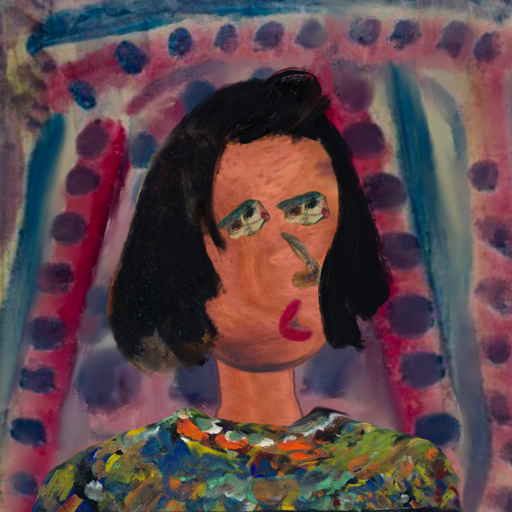
Background: HillGirl, Head And Neck Side: Mother_And_Son_Mother, Face Side: Pipe, Bust: An_Impression, Hair Side: Mosgoul, Head Accessory: Blank, Second Necklace: Blank, Necklace: Blank, Baby: Blank